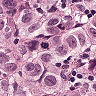
Metastatic tissue present: yes